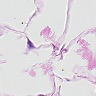
Metastatic tissue present: no